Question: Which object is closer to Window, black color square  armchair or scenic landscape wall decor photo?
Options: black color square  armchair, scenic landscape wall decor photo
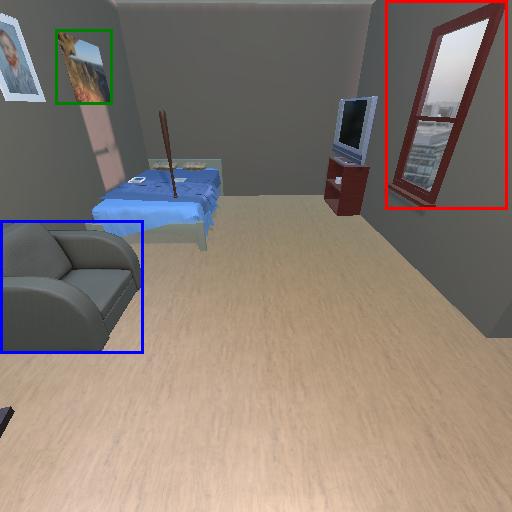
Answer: black color square  armchair